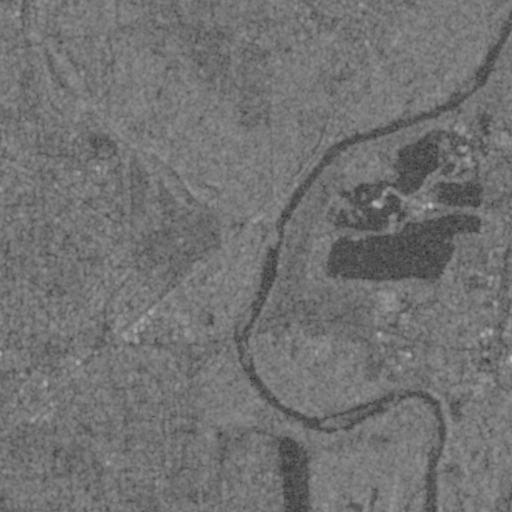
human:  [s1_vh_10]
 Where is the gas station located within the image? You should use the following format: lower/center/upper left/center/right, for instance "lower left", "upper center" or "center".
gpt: The gas station is located in the lower of the image.
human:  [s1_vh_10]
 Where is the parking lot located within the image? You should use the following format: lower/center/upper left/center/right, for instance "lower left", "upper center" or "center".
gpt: The parking lot is located in the center of the image.
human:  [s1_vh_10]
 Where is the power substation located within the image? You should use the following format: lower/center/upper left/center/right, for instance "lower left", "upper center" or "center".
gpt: The power substation is located in the lower center of the image.
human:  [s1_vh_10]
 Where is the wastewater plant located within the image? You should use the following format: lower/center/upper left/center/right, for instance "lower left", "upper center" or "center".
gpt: The wastewater plant is located in the lower right of the image.
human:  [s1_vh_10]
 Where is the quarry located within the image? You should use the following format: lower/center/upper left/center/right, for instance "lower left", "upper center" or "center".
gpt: There is no quarry in the image.

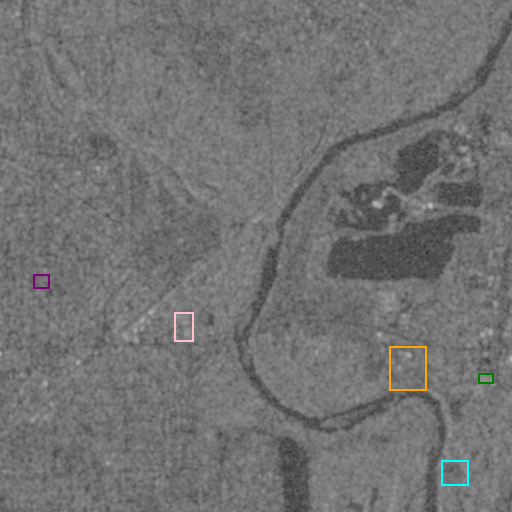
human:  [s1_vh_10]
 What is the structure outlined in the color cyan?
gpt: The structure outlined in cyan is a landfill.
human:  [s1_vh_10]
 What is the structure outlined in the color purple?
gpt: The structure outlined in purple is a park.
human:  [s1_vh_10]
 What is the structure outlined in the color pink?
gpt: The structure outlined in pink is a power substation.
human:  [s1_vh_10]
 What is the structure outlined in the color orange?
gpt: The structure outlined in orange is a wastewater plant.
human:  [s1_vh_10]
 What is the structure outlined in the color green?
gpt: The structure outlined in green is a building.
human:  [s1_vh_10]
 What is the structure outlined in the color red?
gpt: There is no red outline.